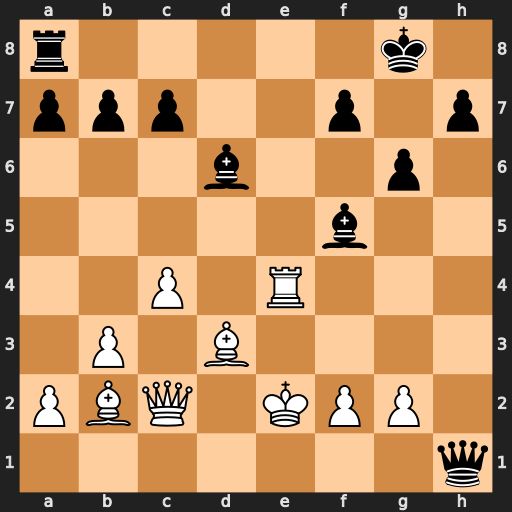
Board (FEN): r5k1/ppp2p1p/3b2p1/5b2/2P1R3/1P1B4/PBQ1KPP1/7q
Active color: w
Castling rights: -
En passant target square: -
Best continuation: Qc3 Bg4+ Rxg4 Re8+ Re4 Rxe4+ Bxe4